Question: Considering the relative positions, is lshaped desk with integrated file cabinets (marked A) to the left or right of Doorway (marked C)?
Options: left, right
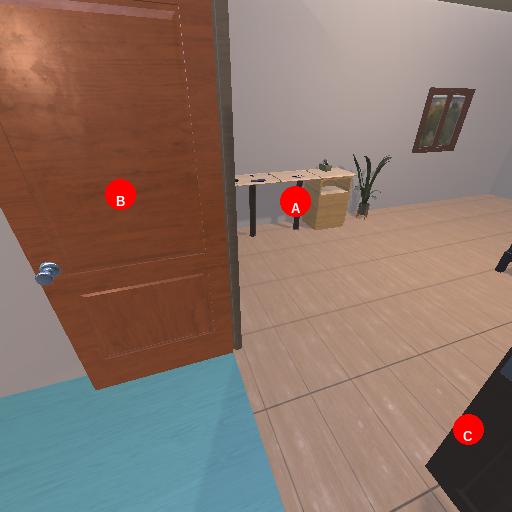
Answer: left